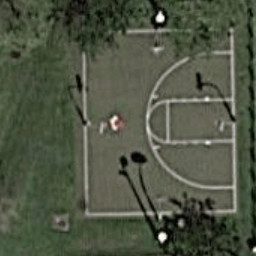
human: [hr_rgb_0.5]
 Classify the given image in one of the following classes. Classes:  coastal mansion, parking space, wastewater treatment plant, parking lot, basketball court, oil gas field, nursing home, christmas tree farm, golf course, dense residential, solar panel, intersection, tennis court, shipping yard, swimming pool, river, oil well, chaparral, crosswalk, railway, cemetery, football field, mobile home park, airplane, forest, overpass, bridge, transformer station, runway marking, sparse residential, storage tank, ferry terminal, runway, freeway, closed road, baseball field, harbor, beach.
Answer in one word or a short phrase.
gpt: basketball court